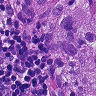
Metastatic tissue present: yes